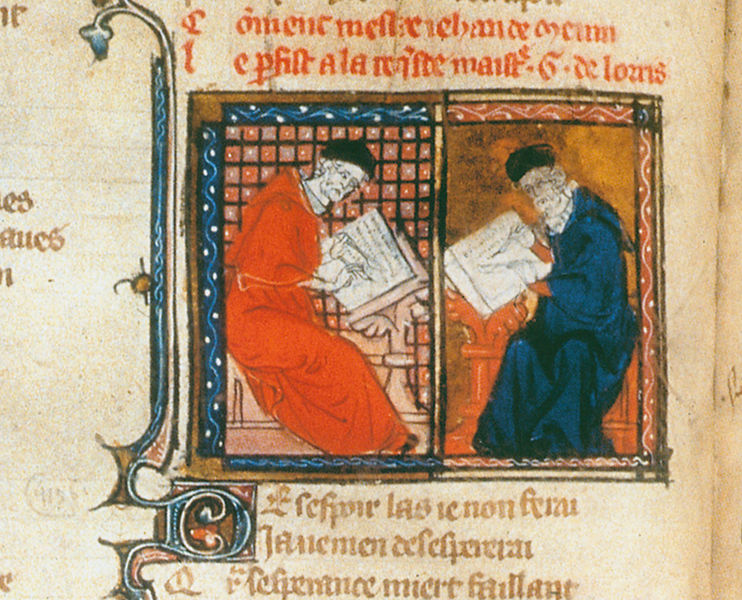
Titel: Roman de la Rose
Institution: London, British Library (BL)
Schlagwörter: blau, feder, umhang, sitzen, bunt, hut, hüte, mund, männer, nase, schwarz, stuhl, rot, ornament, bart, bärte, kappe, kappen, augen, gelehrte, spiegelung, gitter, gold, sitzend, kopfbedeckung, schrift, papier, buch, kloster, seite, text, initiale, mosaik, stift, pult, schreiben, romanik, mönch, mönche, lesend, schreiber, gegenüber, handschrift, latein, initial, buchmalerei, händer, majuskel, codex, niederschrift, d, buchmalerei farbig latein, mosaiik